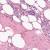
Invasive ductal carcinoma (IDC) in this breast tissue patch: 0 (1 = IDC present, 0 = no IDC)